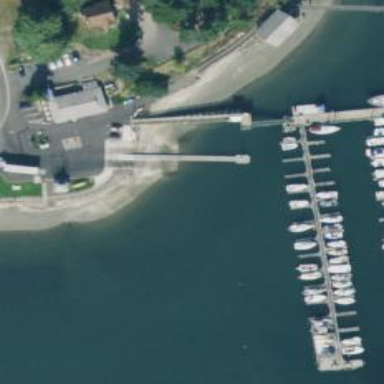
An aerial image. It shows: Slipway on leisure land.